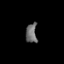
Tissue: skin
Cell type: Epithelial cells
Senescence score: 0.251
Nuclear area (px): 214
Mean DAPI intensity: 106.701